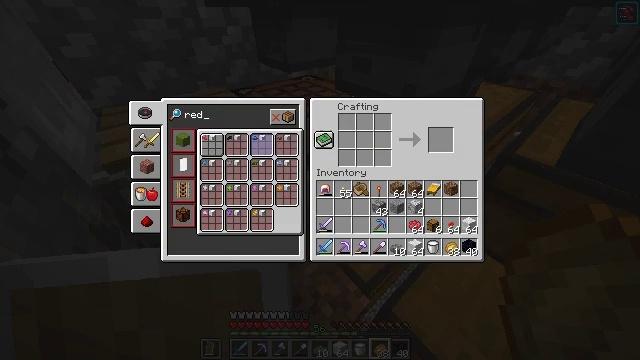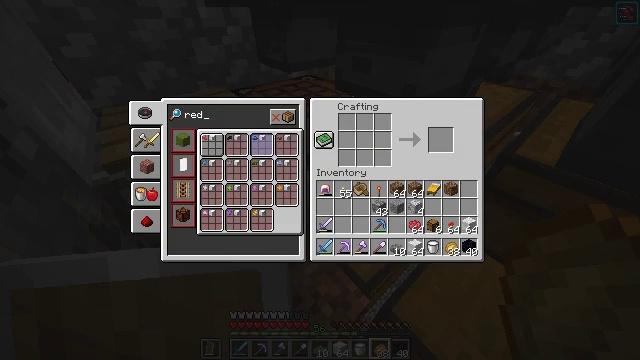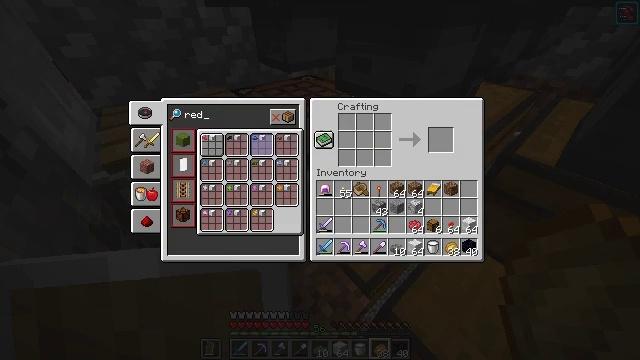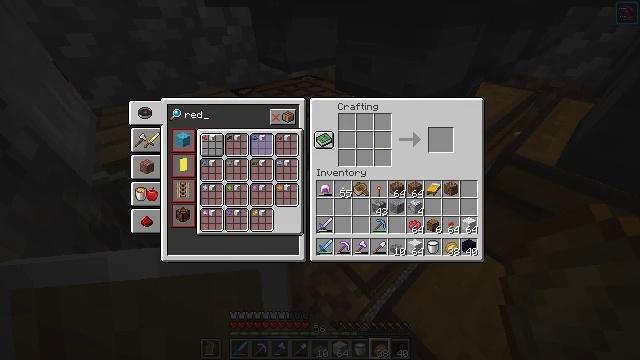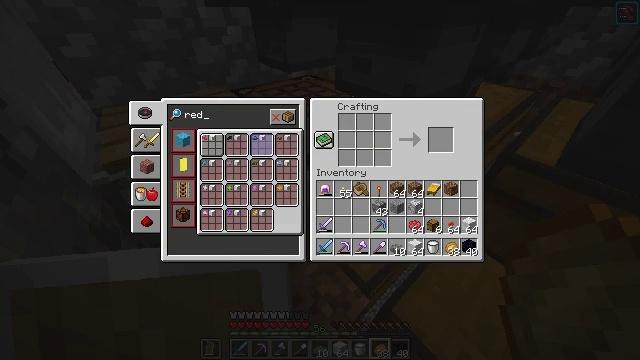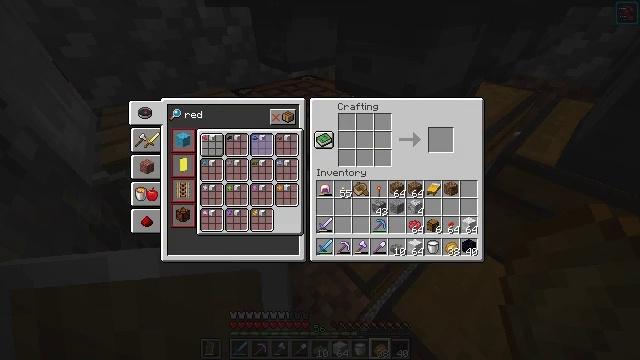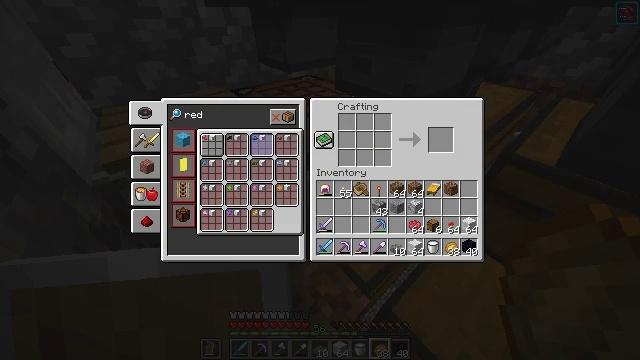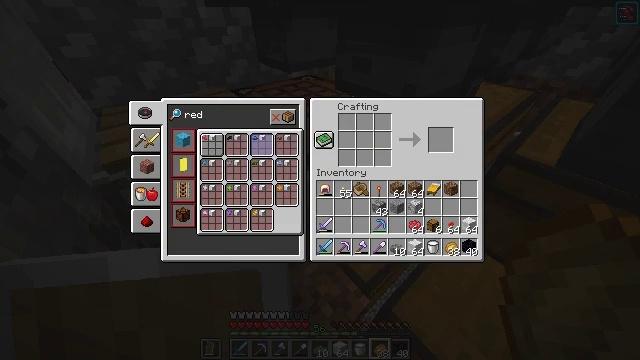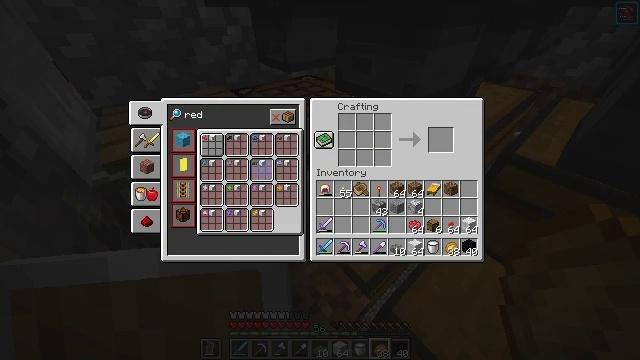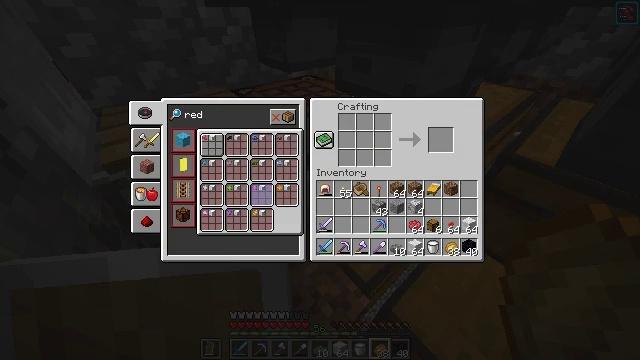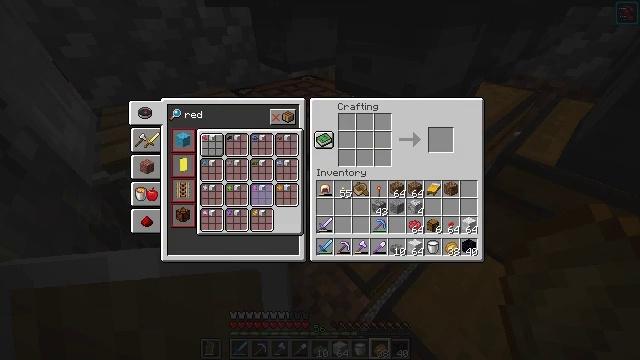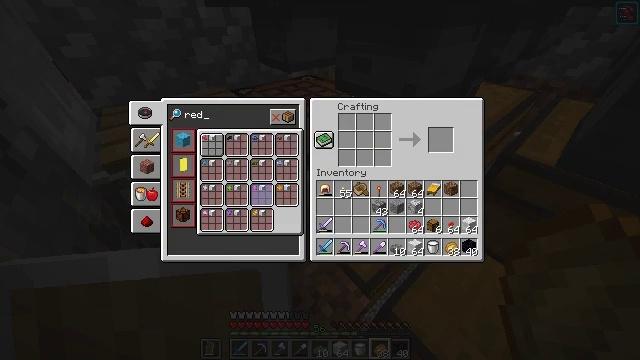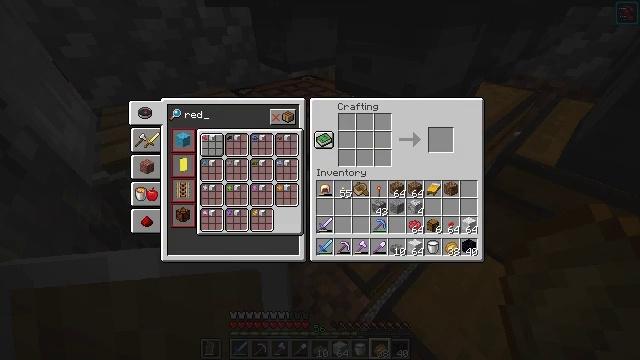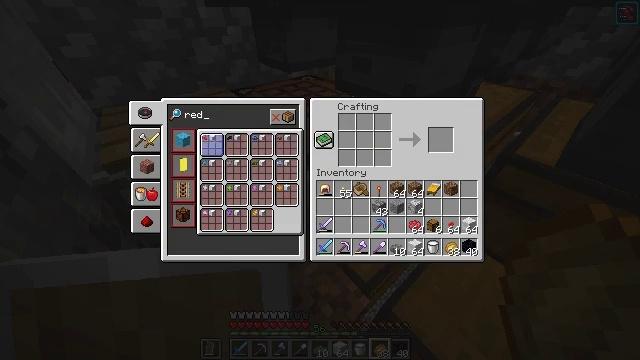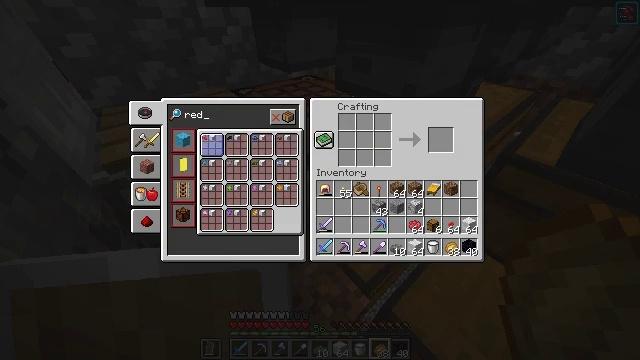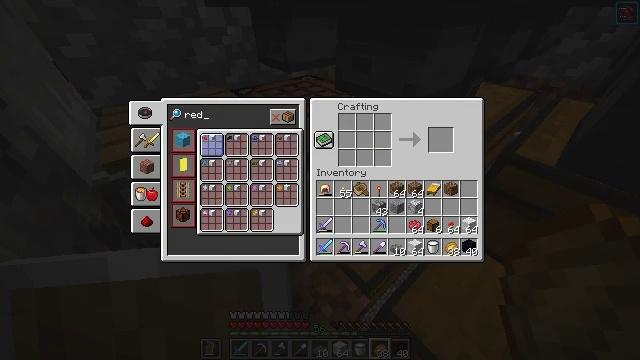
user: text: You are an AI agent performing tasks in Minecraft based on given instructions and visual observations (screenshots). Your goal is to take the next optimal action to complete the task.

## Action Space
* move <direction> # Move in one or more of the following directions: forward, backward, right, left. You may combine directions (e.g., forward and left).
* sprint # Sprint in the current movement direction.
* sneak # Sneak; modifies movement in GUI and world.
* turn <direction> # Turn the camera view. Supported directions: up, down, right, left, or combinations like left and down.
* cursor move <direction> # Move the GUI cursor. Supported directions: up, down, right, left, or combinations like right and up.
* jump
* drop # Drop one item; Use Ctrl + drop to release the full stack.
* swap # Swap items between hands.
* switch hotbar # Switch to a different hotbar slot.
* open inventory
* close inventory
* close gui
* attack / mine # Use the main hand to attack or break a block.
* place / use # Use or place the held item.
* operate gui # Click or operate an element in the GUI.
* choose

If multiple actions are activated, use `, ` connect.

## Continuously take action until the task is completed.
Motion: motion action
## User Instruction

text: Make a red wool using red dye and white wool.
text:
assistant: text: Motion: no_op
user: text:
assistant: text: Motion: no_op
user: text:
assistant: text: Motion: no_op
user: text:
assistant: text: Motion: no_op
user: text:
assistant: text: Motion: no_op
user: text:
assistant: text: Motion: no_op
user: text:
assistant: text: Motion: no_op
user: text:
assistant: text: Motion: cursor move down
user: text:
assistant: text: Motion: cursor move down
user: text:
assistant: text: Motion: no_op
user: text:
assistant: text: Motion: no_op
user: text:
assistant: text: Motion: cursor move left
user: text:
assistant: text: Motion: sneak, cursor move left and up
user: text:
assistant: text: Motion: sneak, cursor move left
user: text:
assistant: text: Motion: sneak
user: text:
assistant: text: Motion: sneak
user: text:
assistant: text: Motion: sneak, choose
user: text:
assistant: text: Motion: sneak, choose
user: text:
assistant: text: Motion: sneak
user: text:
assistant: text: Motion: sneak
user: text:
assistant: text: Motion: sneak
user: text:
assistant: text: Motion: sneak
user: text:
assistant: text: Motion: sneak
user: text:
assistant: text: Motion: sneak
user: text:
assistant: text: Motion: sneak
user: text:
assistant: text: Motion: sneak
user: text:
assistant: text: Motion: sneak
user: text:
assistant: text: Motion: sneak
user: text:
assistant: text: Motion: sneak
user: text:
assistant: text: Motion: sneak